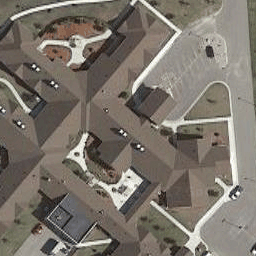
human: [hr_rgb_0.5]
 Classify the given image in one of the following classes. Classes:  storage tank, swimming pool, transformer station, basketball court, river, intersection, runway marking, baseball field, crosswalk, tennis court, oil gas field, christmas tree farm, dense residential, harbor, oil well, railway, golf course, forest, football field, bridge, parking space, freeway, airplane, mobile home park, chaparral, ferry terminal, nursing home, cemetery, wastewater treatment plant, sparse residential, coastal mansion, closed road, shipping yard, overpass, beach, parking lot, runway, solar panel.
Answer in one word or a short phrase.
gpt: nursing home